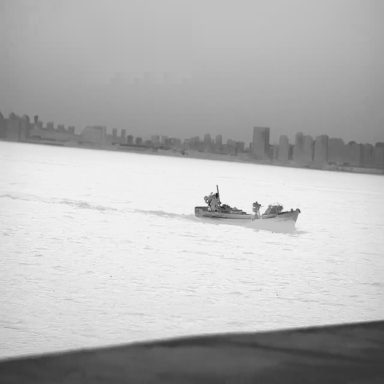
There is a bulk_carrier in the infrared image.